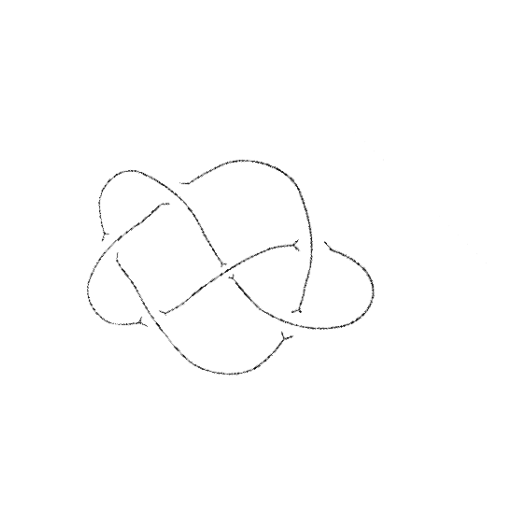
Crossing number: 6